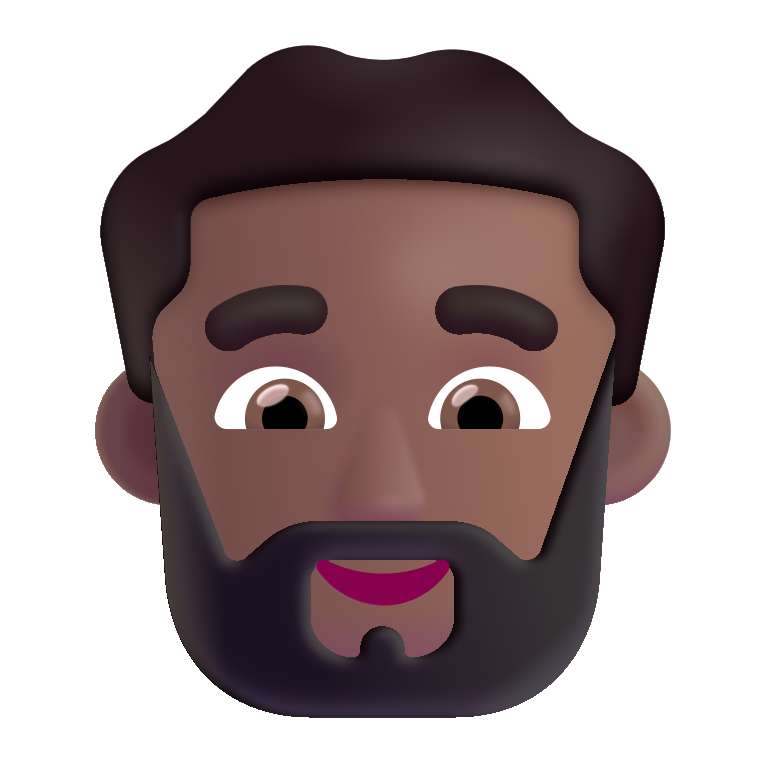
man beard color  dark